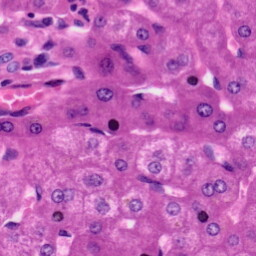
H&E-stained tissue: Liver